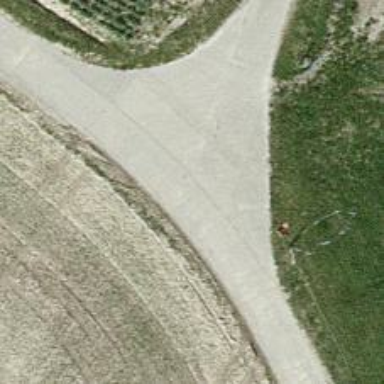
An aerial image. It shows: Well-maintained track road with grade 1 tracktype.